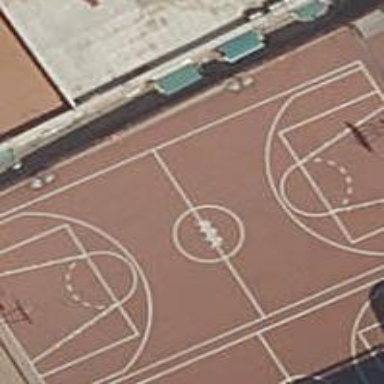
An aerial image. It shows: Basketball court located in leisure land pitch.